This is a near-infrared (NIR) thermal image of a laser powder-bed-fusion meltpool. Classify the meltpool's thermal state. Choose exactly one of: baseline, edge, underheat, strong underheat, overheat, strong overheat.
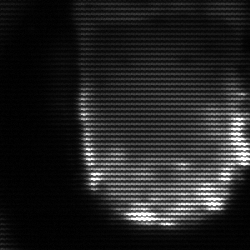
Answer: baseline